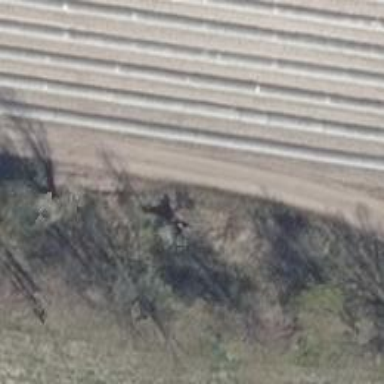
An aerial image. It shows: Row of trees in natural setting.